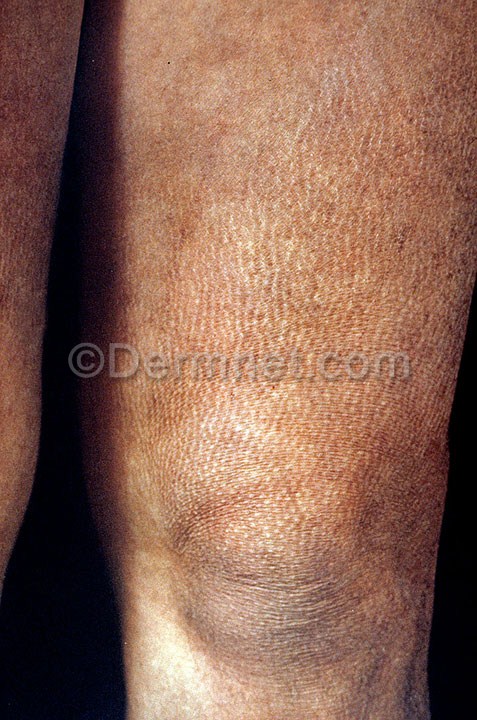
Disease: Systemic Disease